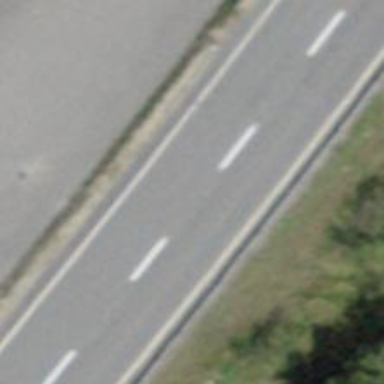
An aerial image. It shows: Primary road with asphalt surface and no sidewalk.